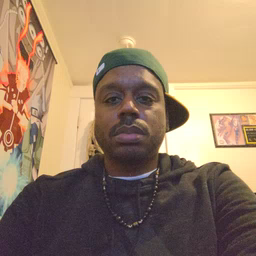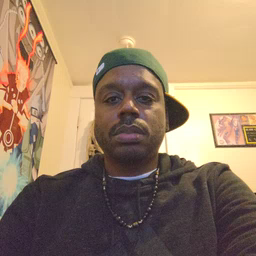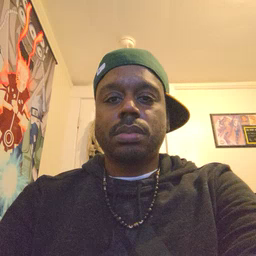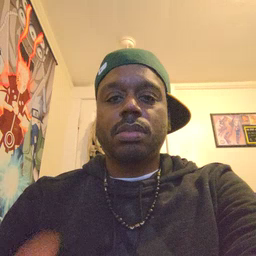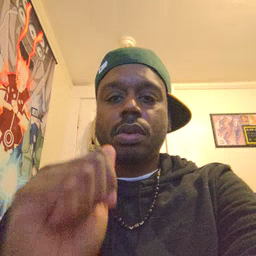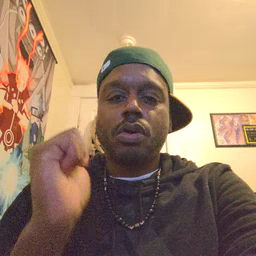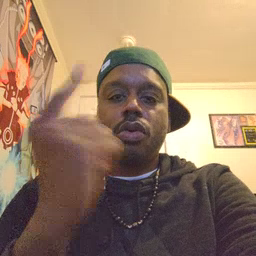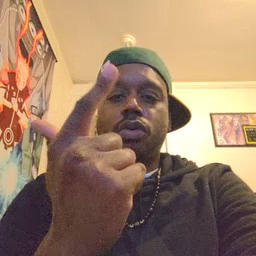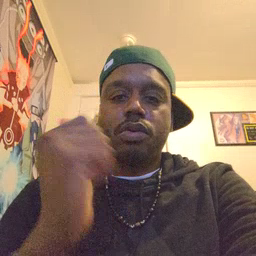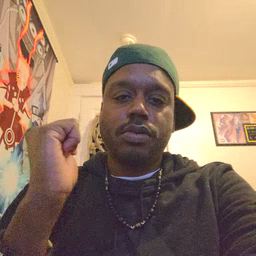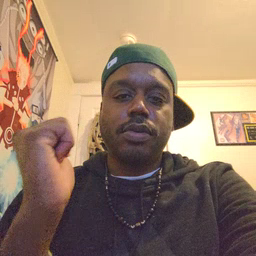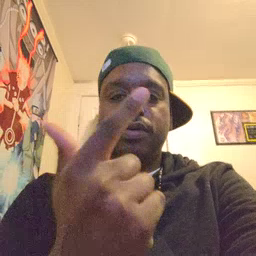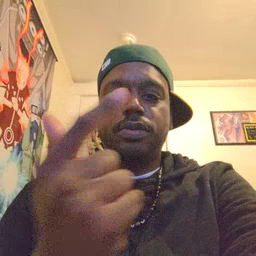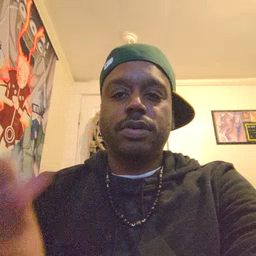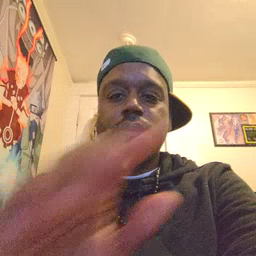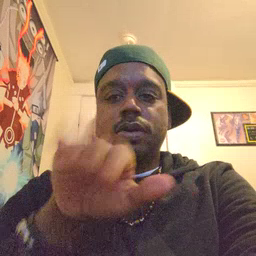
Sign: all